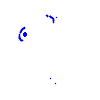
Particle: electron